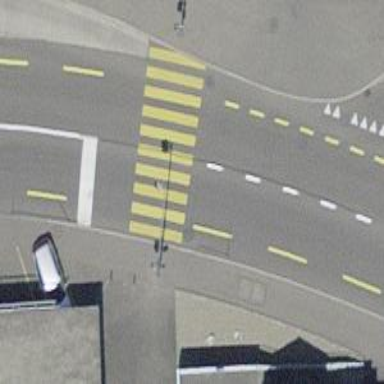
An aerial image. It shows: Crossing with traffic signals.